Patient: sex M, age 26
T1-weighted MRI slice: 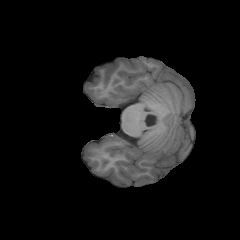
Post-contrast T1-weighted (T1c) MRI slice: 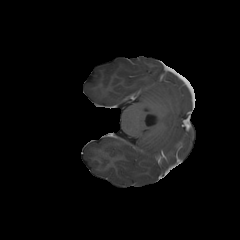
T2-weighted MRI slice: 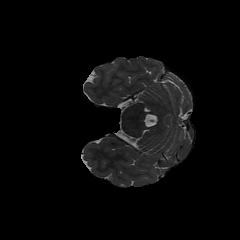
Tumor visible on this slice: no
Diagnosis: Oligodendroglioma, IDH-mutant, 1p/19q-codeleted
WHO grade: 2